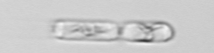
Label: Cerataulina_pelagica